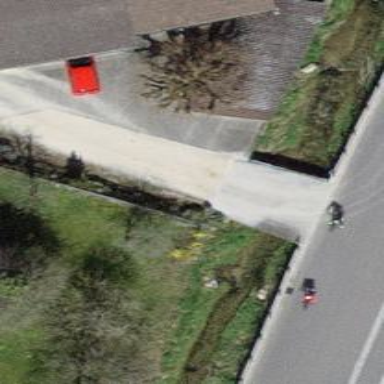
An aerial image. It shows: Paved service road on bridge.